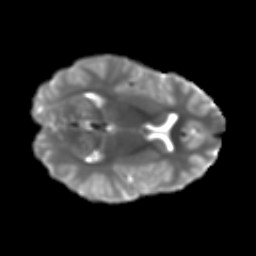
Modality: T2w
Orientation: axial
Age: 13
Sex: male
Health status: ill
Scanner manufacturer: ge
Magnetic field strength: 3 T
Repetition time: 6.752 s
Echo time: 0.079 s